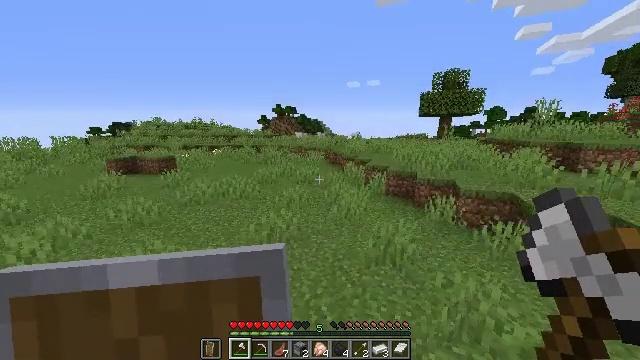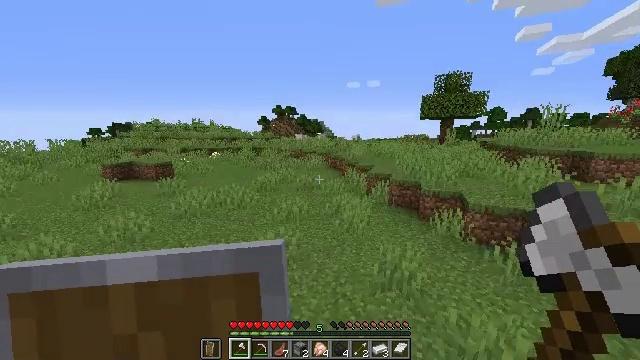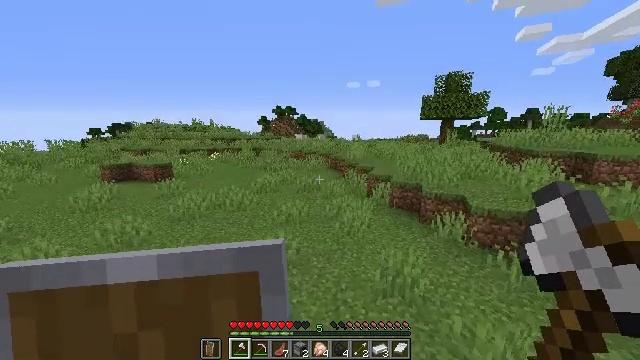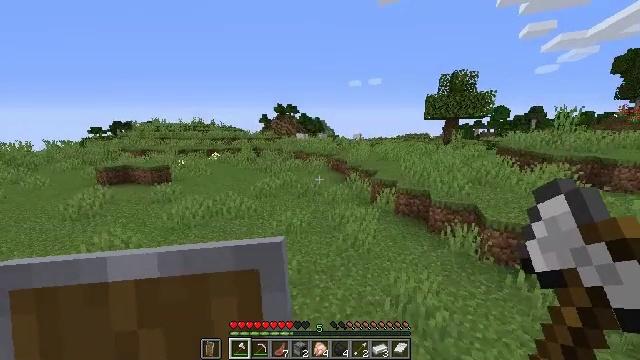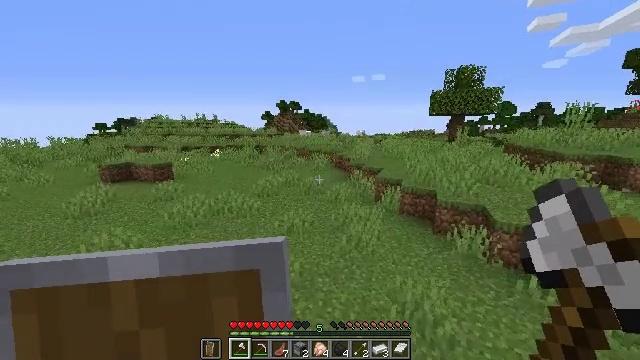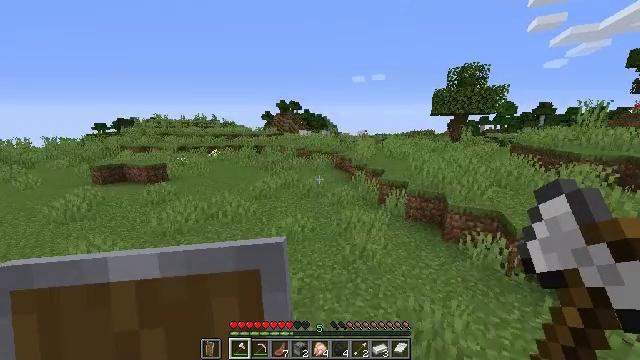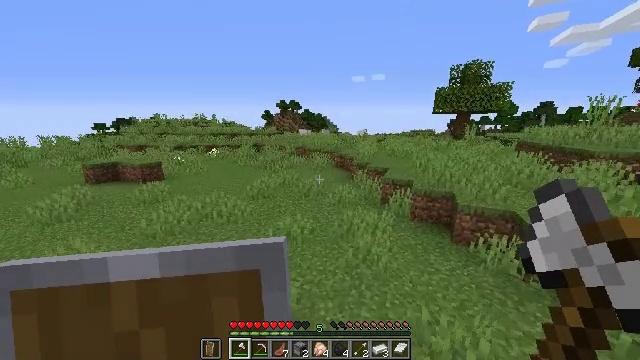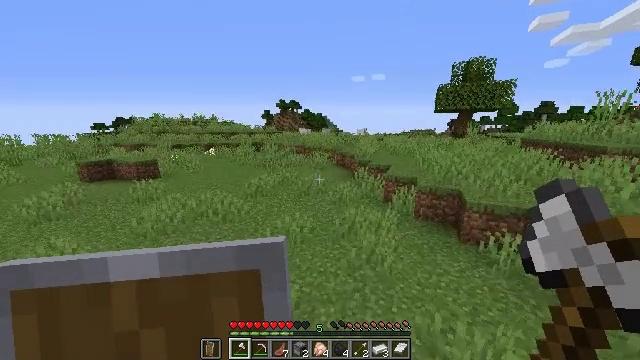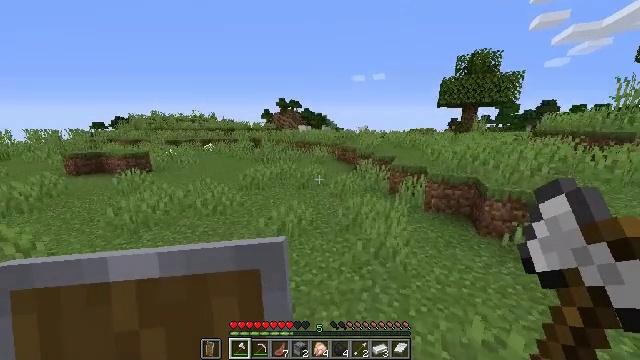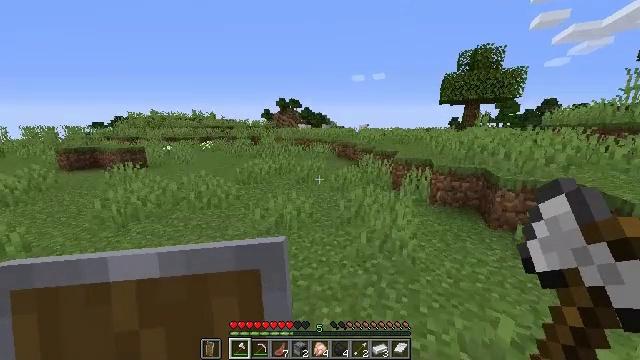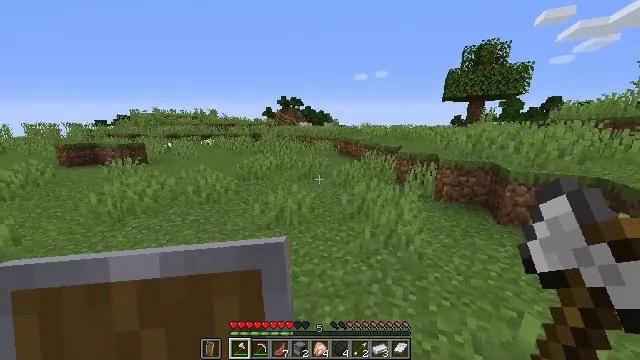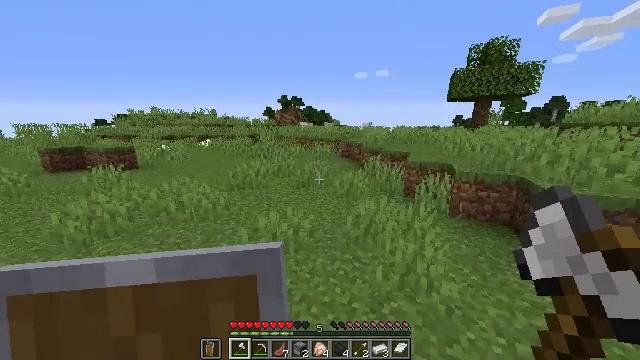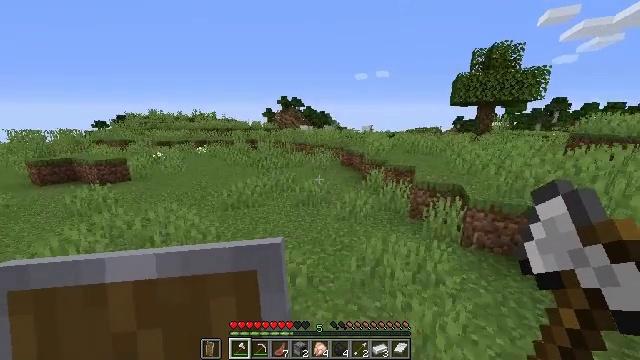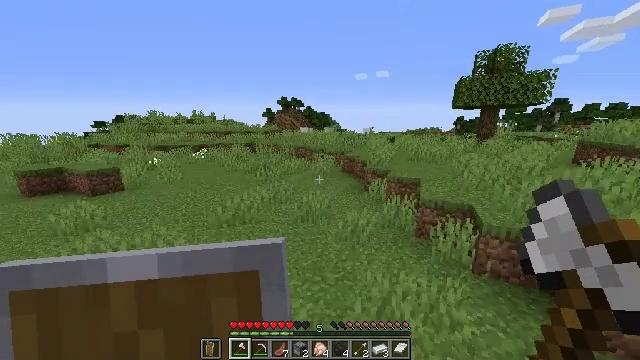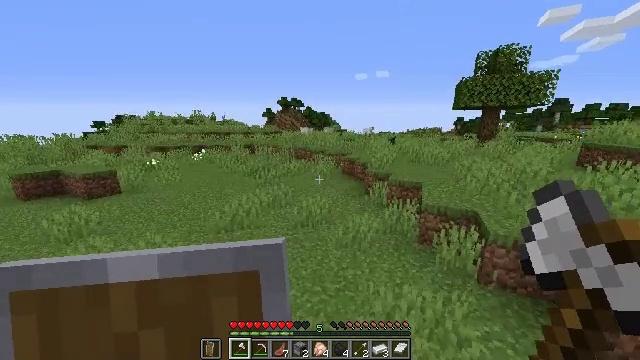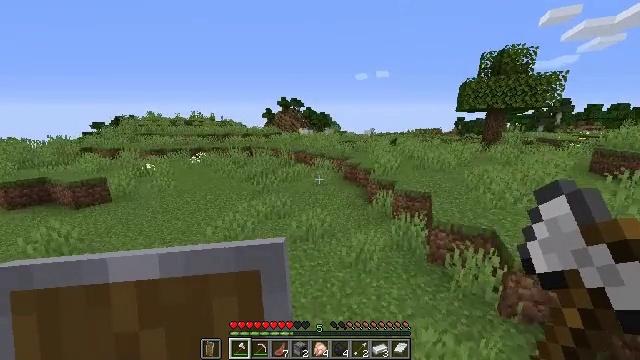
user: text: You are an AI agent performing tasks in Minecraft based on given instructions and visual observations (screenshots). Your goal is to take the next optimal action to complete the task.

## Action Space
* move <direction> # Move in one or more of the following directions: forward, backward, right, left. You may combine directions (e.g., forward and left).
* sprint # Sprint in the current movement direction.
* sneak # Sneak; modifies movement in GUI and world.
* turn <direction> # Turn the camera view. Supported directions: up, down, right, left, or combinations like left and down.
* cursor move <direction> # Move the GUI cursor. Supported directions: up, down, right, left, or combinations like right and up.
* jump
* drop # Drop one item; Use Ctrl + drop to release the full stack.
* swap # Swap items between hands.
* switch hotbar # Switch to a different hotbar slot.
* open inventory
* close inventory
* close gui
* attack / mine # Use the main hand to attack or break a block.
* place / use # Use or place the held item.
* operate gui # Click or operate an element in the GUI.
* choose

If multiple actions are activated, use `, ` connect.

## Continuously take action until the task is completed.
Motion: motion action
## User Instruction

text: Clear the ground by mining grass.
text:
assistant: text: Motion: move forward, sprint, jump
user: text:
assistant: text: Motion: move forward, sprint, jump
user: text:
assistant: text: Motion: move forward, sprint, jump
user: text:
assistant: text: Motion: move forward, sprint, jump
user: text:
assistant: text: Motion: move forward, sprint, jump
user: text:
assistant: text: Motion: move forward, sprint, jump
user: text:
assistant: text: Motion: move forward, sprint, jump
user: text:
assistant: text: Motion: move forward, sprint, jump
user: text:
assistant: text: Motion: move forward, sprint, jump
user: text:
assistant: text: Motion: move forward, sprint, jump
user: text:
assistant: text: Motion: move forward, sprint, jump
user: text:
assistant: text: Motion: move forward, sprint, jump
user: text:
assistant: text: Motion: move forward, sprint, jump
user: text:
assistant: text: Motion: move forward, sprint, jump
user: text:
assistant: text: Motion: move forward and move left, sprint, jump
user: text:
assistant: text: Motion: move forward and move left, sprint, jump
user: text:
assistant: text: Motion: move forward and move left, sprint, jump
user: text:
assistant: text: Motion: move forward and move left, sprint, jump
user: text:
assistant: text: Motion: move forward, sprint, jump
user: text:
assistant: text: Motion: move forward, sprint, jump
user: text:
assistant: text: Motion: move forward, sprint, jump
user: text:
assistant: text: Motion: move forward, sprint, jump
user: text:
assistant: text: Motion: move forward, sprint, jump
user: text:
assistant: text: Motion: move forward, sprint, jump
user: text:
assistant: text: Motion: move forward, sprint, jump
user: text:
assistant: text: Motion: move forward, sprint, jump
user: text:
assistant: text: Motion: move forward, sprint, jump
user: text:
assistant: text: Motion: move forward, sprint, jump
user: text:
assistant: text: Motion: move forward, sprint, jump
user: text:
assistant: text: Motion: move forward, sprint, jump